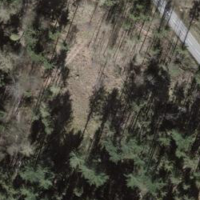
EUNIS habitat code: 43
Species observed at this site:
Impatiens parviflora